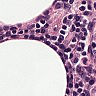
Metastatic tissue present: no